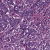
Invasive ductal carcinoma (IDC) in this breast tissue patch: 1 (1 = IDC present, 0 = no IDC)